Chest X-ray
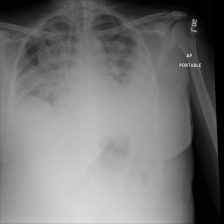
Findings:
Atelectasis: negative
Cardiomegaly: negative
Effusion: positive
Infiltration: negative
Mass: negative
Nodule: negative
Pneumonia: negative
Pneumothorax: negative
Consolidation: negative
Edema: positive
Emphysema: negative
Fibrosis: negative
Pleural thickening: negative
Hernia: negative